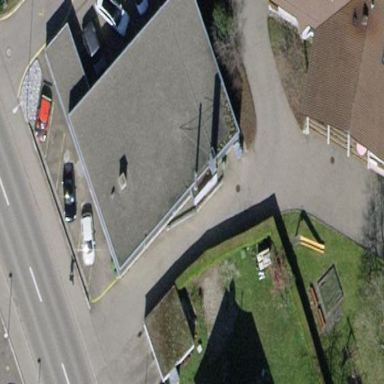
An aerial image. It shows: Industrial building.